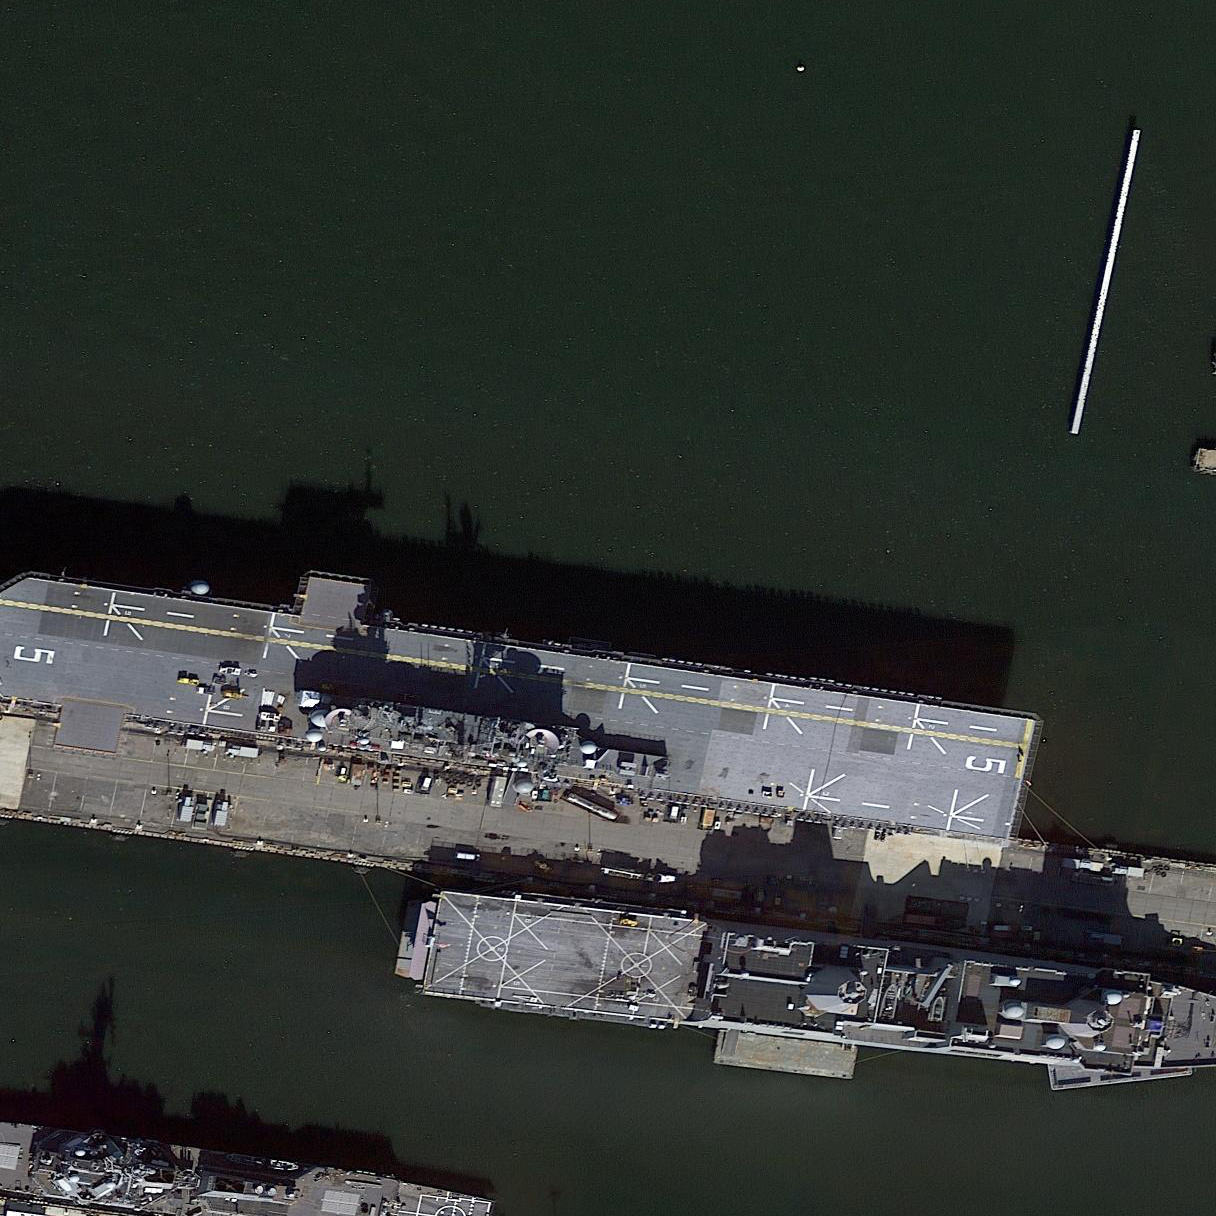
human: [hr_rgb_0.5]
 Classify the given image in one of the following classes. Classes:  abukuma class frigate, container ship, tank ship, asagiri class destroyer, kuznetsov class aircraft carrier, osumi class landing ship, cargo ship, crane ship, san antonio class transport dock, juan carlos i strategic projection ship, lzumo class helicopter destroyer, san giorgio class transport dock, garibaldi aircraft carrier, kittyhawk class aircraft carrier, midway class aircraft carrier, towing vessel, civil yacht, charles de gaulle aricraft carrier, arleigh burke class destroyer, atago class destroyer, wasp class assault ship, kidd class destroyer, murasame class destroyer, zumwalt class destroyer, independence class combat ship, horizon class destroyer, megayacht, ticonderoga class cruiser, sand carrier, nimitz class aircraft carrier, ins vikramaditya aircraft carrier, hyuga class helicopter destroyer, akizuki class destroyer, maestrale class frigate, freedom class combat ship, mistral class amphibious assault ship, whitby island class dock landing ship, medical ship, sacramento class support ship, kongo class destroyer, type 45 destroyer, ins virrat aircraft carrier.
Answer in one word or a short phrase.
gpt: Wasp class assault ship